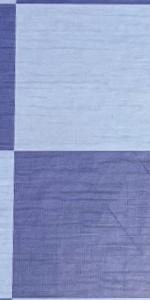
Label: Empty